Question: I want to know how to make a field like the one in or where .
I have gone through other stackoverflow questions like
<URL>
So I know how to make an 'contenteditable', thats not what I wanted to know.
I have inspected facebook comment box via chrome and it shows they use an Invisible 'input' box and a 'div' to show the output

> I have removed facebook classes and added some my own styles to see the input box
So what i want to know is
1. How the input can be hidden and the things that user enters shows up in the div
2. How to make the hidden input field to be selected when the user focus on div
3. I want to know how to implement this technique with an input[type=text] and div
In General It would be much helpful if adding a hash tag method is explained. Thanks!
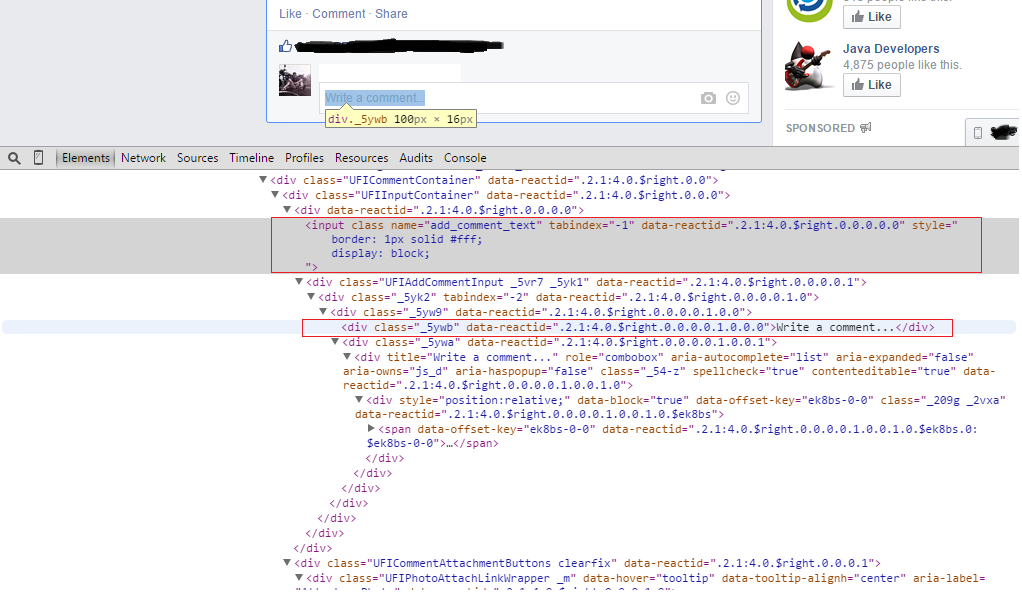
Answer: You can use keypress event of jQuery for input and you can update any div or hidden input element
'''
$( "#target" ).keypress(function( event ) {
if ( event.which == 13 ) {
event.preventDefault();
}
$(".div").html($(this).val());// you can play with this
$(".input").val($(this).val());
});
'''
For more details visit jquery doc page <URL>
For css tell me in details what you want to do i will explain it
With Javascript:
'''
//Add this on input
onKeyDown="keyCounter(this,'div id')"
function keyCounter(field,cntfield) {
var fval=field.value;
//this is the div you can play around
document.getElementById('cntfield').innerHTML = fval;
}
'''